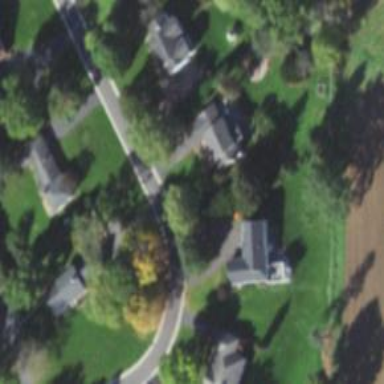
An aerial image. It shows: Driveway leading to service road.